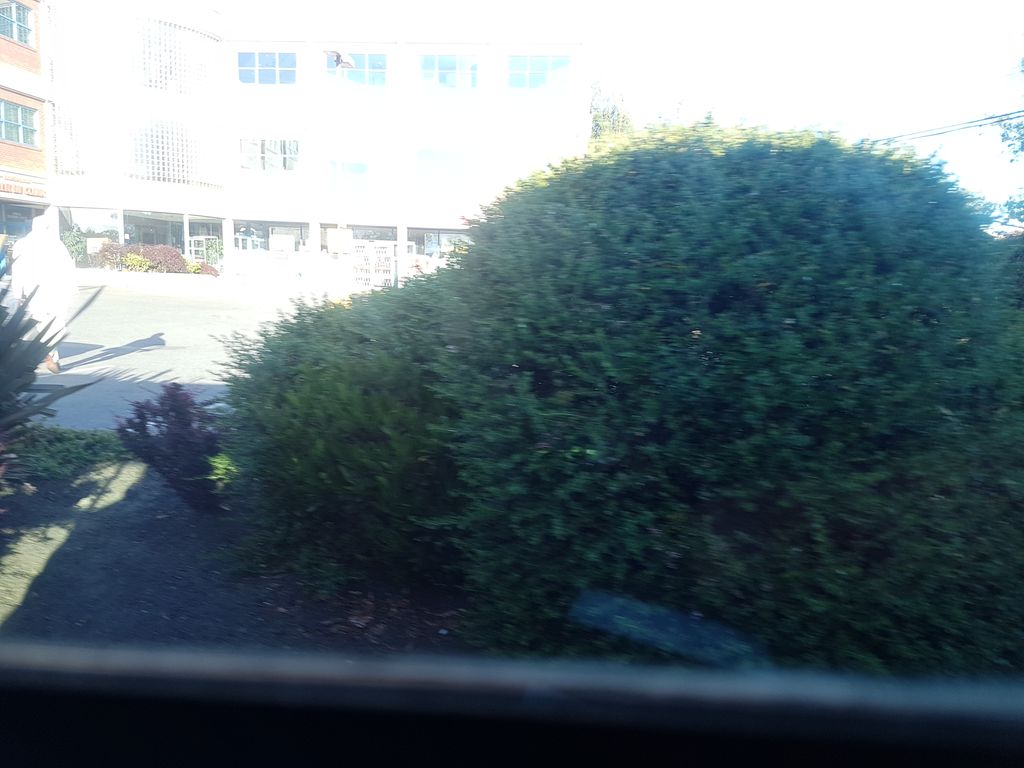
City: victoria